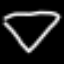
Label: diamond